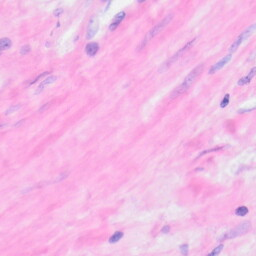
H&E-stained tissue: Kidney